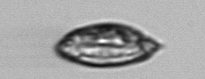
Label: Katodinium_or_Torodinium